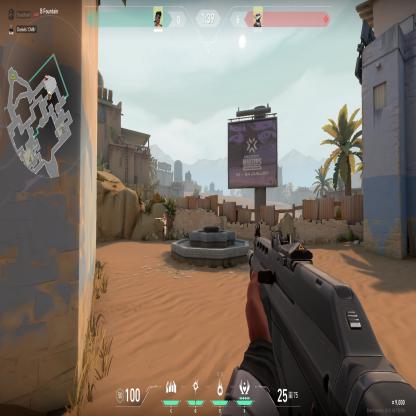
Label: enemy